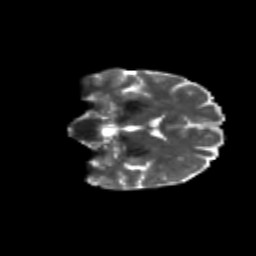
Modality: T2w
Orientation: coronal
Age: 61
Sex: female
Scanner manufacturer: siemens
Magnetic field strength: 3 T
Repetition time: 4.71 s
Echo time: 0.0906 s